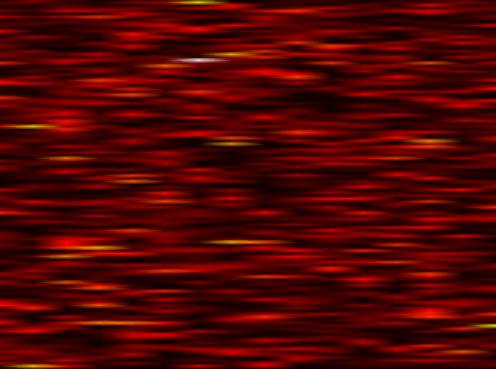
Label: UFMC